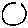
Label: moon